Question: I have searched around for a while but cannot find a good answer.
How to specify the location of the label box on a plot so that it does not obstruct the lines?
Ex: The label box in this plot I made blocked the lines

'''
def savePlt(tCoords, yCoords, perturbedYCoords1, perturbedYCoords2):
plt.plot(tCoords, yCoords, 'co', label="(t, y*)")
plt.plot(tCoords, perturbedYCoords1, 'yo', label="(t, y1)")
plt.plot(tCoords, perturbedYCoords2, 'ko', label="(t, y2)")
plt.legend()
plt.hold(False)
plt.savefig("cheezberger")
return
'''
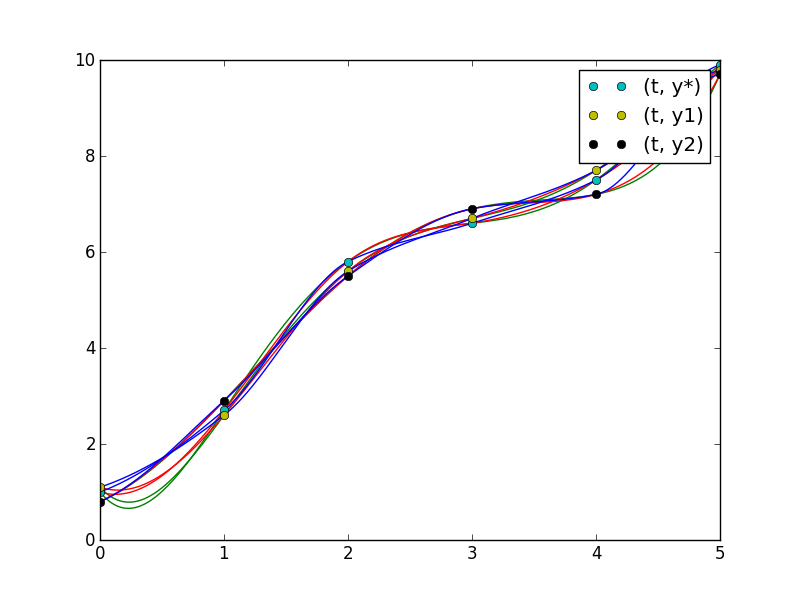
Answer: Making the assumption that you are using legend... When you call it use the loc keyword. E.g.
'''
legend(loc=1)
'''
loc=1 places the legend in the upper right. Here are the position/number pairings:
upper right: 1;
upper left: 2;
lower left: 3;
lower right: 4;
right: 5;
center left: 6;
center right: 7;
lower center: 8;
upper center: 9;
center: 10;
Link: <URL>